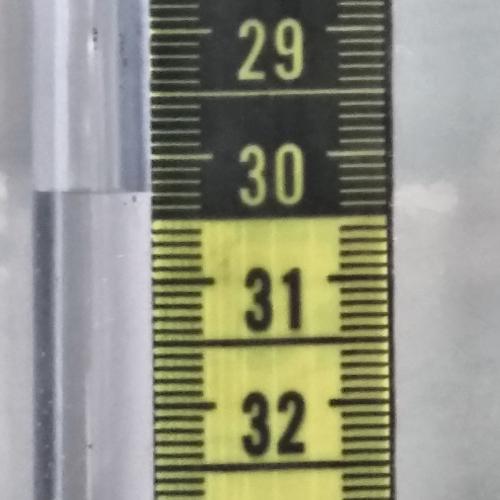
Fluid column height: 30.3 cm